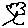
Label: tree